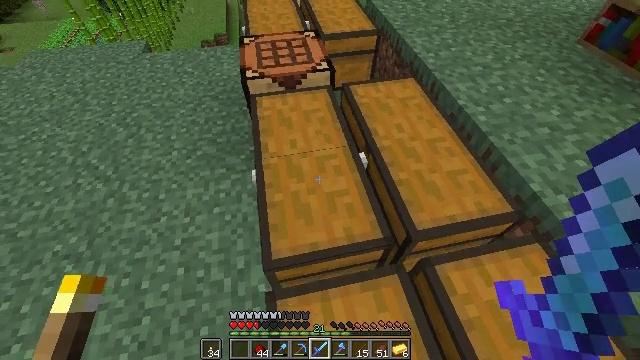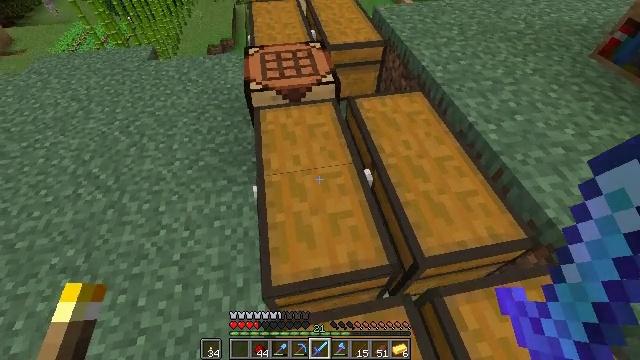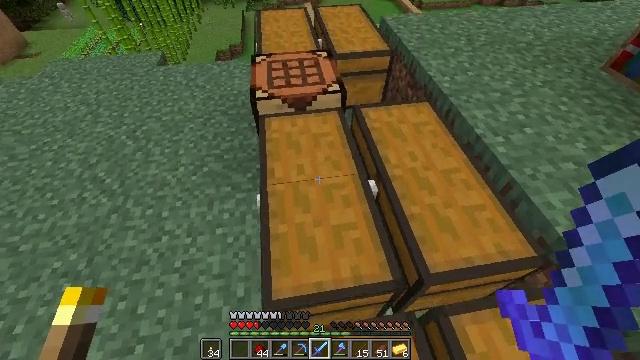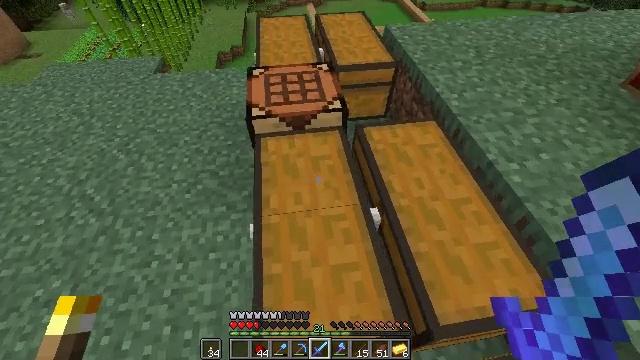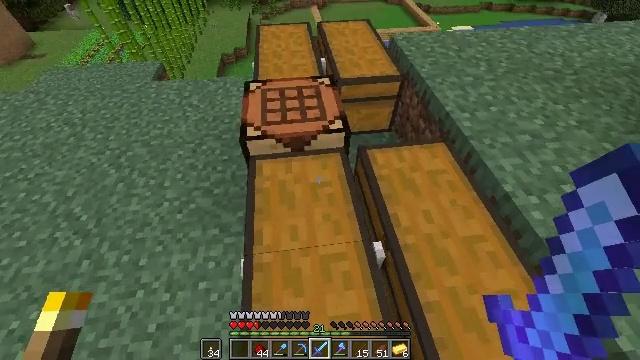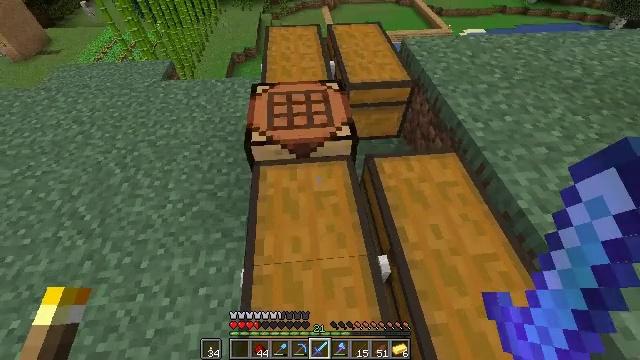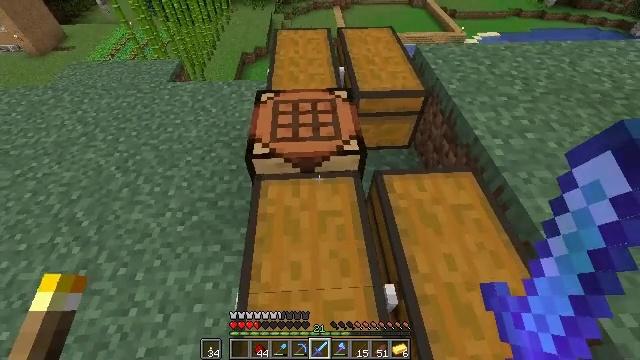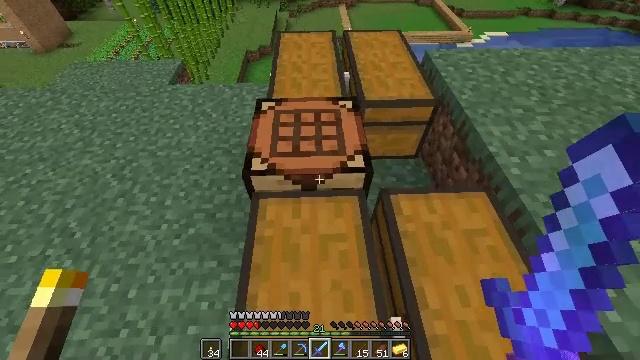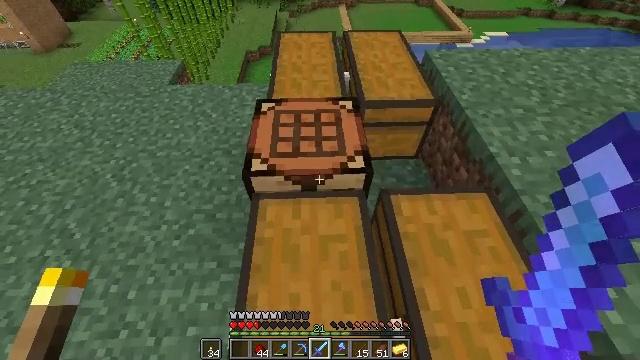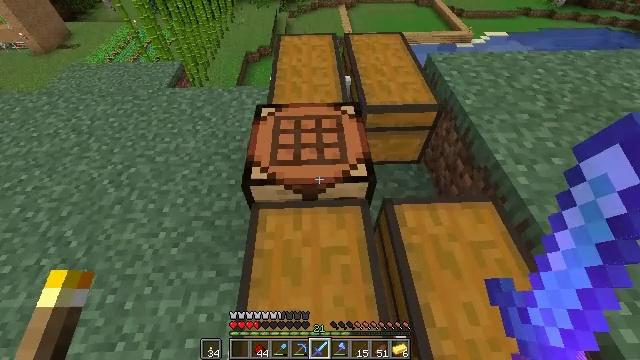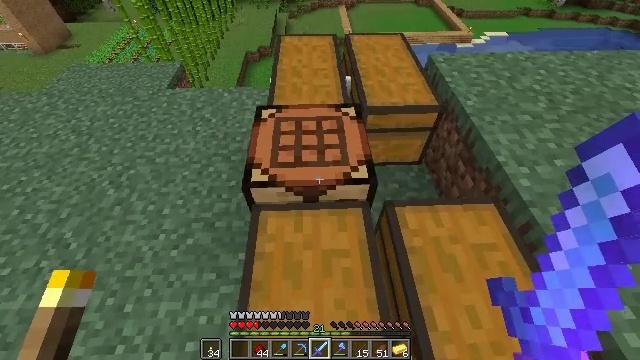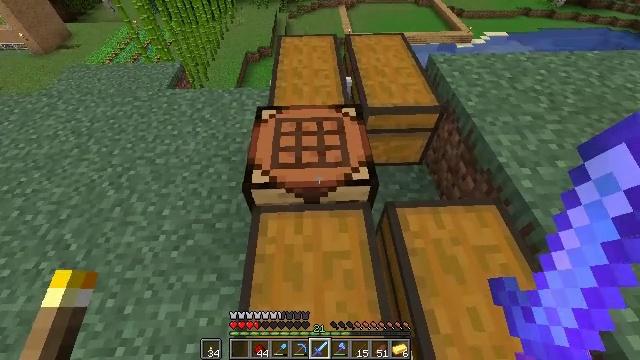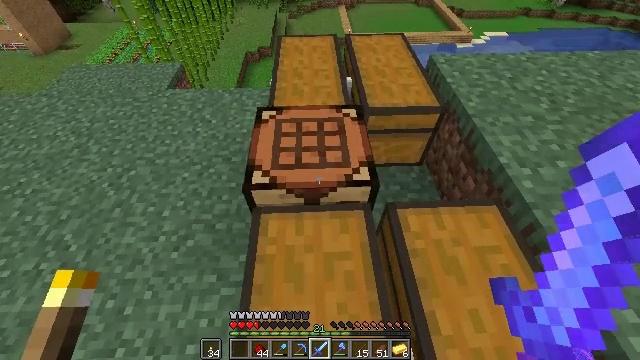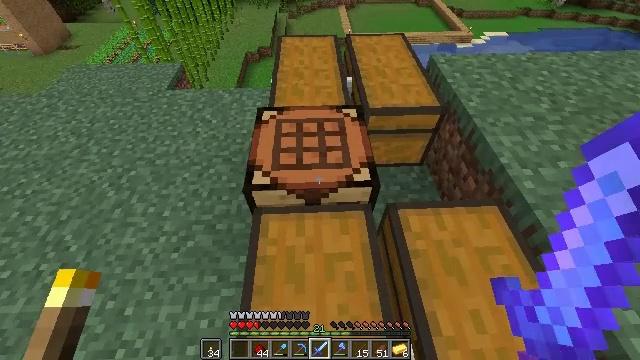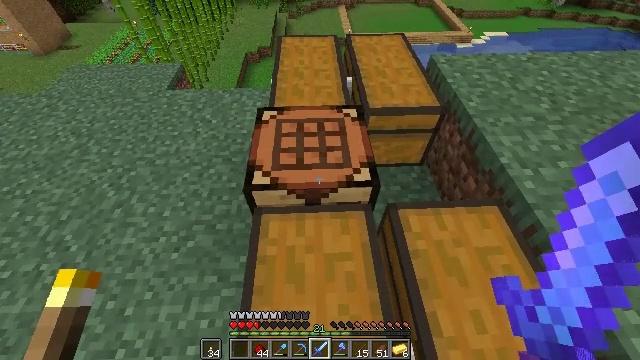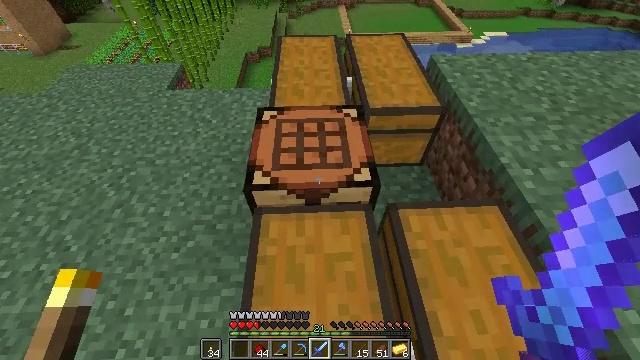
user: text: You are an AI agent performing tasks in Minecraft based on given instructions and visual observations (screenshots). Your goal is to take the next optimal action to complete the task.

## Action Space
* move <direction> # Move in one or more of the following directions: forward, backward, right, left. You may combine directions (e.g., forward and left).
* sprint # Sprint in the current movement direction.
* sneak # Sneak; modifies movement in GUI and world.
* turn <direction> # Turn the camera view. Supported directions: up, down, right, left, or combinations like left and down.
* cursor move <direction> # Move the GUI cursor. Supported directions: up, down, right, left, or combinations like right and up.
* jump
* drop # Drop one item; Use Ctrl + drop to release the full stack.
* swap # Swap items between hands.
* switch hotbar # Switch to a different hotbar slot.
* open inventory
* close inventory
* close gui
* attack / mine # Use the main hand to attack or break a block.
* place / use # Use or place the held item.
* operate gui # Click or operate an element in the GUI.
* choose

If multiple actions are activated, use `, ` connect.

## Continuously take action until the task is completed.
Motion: motion action
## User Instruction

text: Open the crafting table and craft powered rail.
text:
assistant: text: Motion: move forward, turn left
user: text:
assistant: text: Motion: move forward, turn left and up
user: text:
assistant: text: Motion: move forward
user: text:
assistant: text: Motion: move forward
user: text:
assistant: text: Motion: move forward, turn left
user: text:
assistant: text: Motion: move forward, turn left
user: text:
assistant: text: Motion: turn left
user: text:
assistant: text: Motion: no_op
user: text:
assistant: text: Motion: no_op
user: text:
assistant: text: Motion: no_op
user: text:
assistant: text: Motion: no_op
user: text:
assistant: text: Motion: no_op
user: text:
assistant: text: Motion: no_op
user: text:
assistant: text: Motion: no_op
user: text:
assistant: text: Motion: no_op
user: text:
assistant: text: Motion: no_op
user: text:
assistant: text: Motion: no_op
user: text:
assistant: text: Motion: no_op
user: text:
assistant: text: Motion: no_op
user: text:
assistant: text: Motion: no_op
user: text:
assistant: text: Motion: no_op
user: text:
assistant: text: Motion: no_op
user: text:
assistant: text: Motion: no_op
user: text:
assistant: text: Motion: no_op
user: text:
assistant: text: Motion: no_op
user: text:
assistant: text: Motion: no_op
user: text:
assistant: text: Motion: no_op
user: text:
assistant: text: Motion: no_op
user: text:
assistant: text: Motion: no_op
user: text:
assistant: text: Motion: no_op